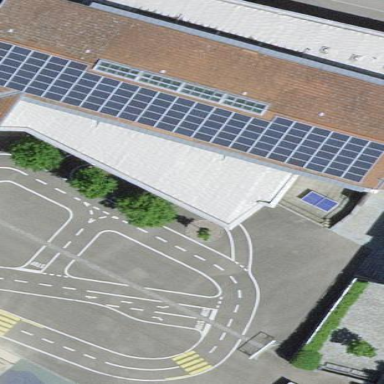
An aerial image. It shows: Sports hall building.